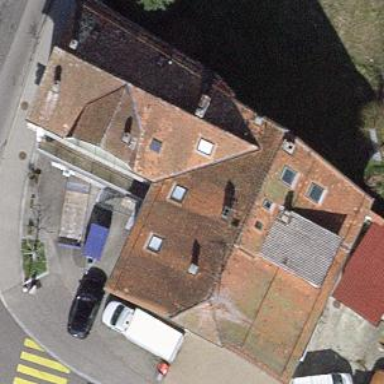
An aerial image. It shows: Simple house.